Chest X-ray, PA view. Patient: 26 years old, sex M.
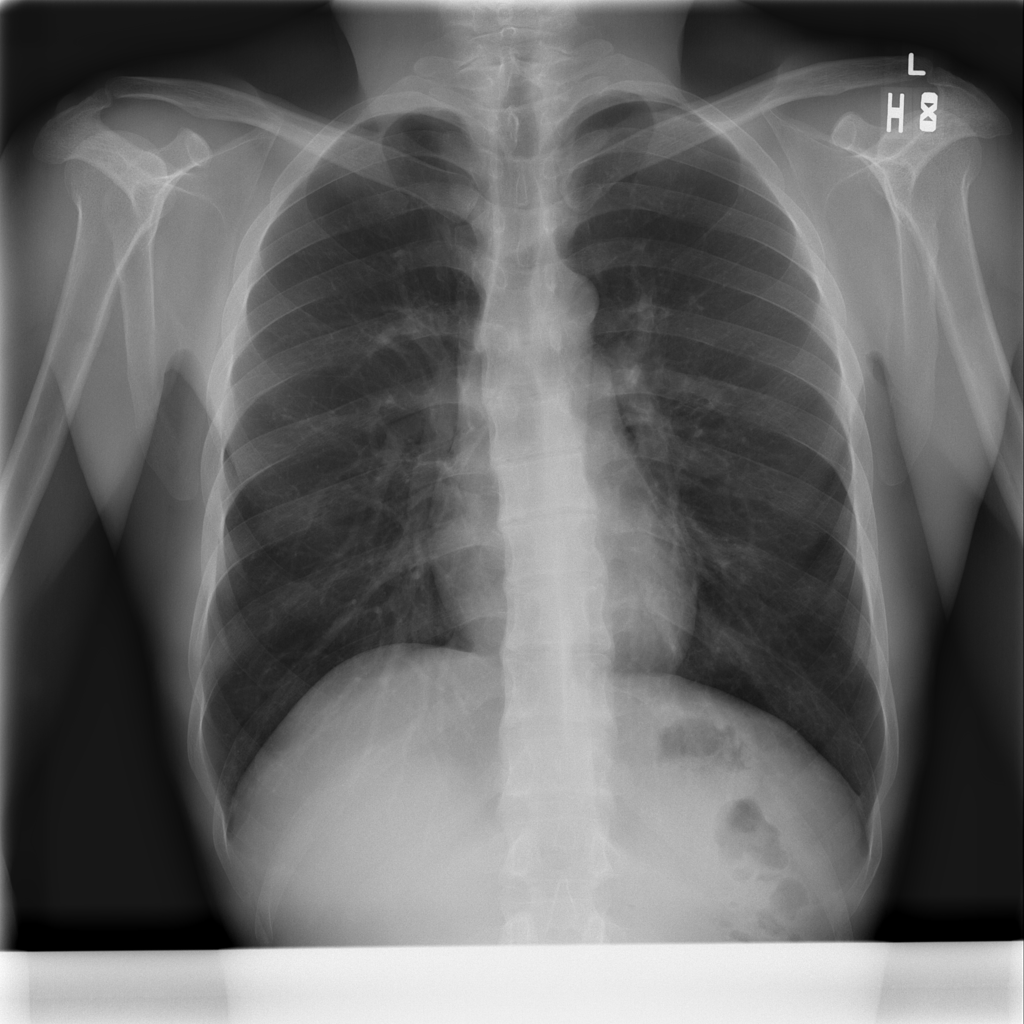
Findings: No Finding